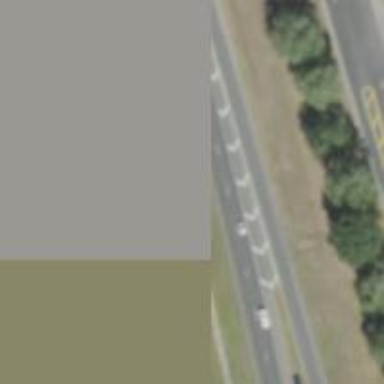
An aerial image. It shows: Motorway link road with diamond junction.